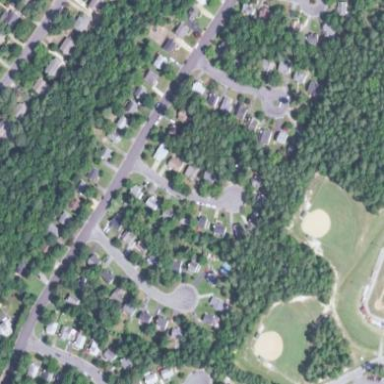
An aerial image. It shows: Residential area within neighborhood.